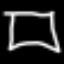
Label: square